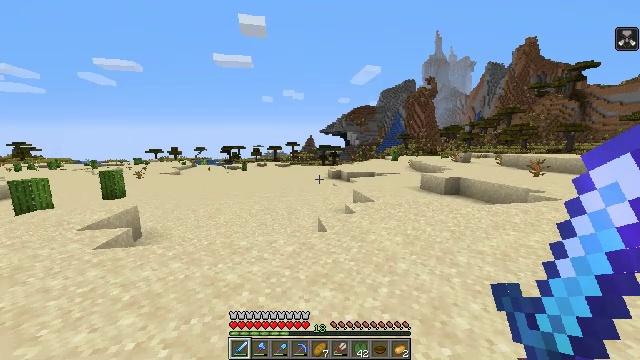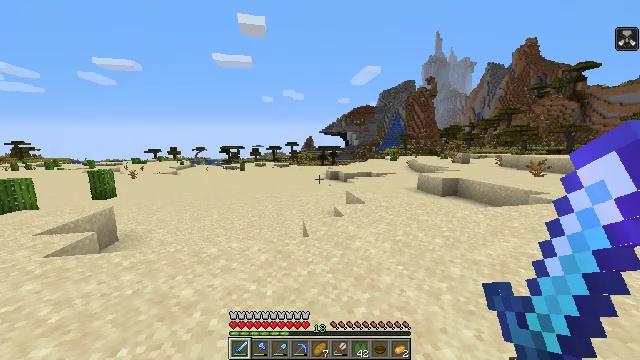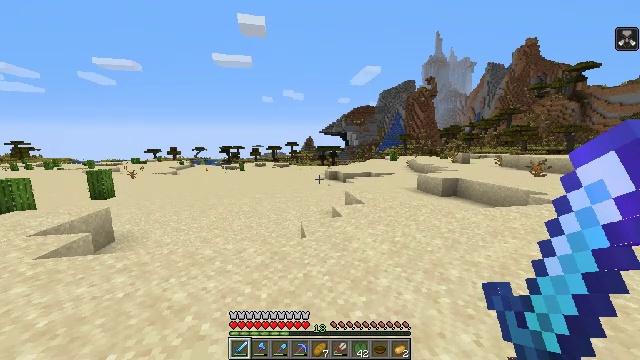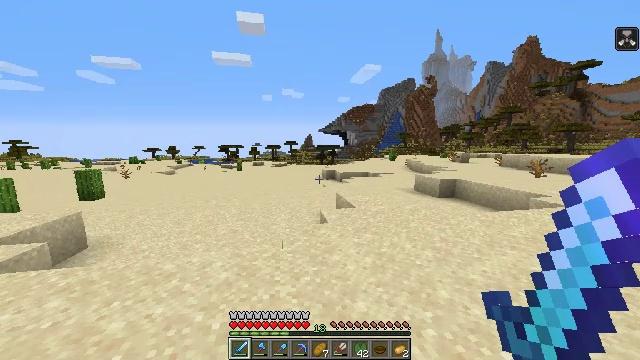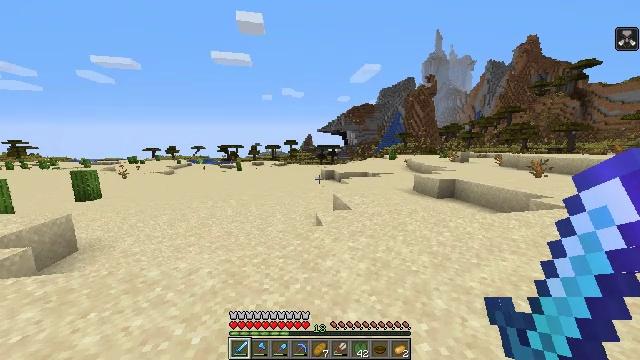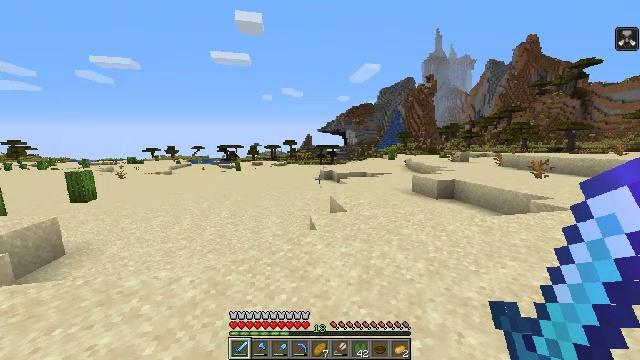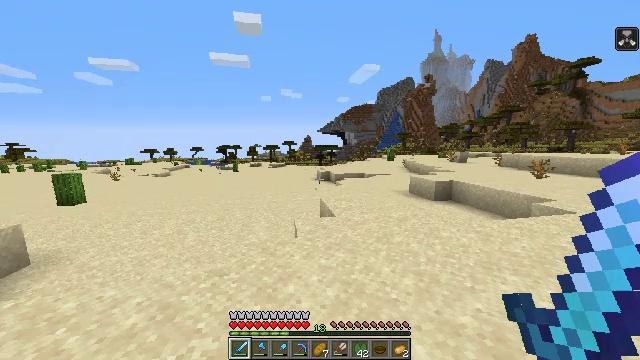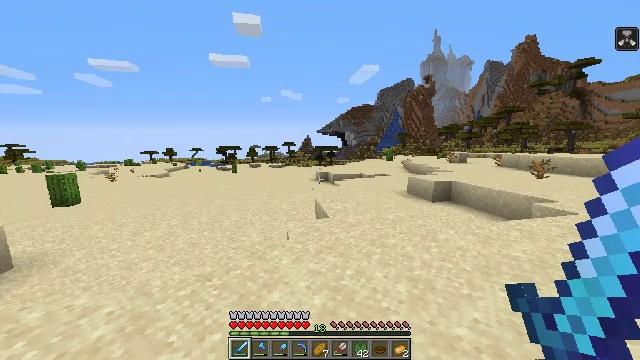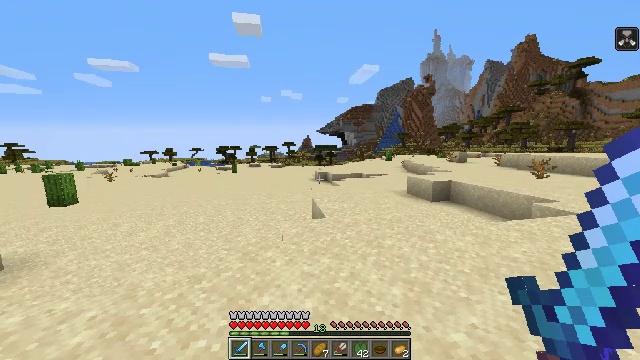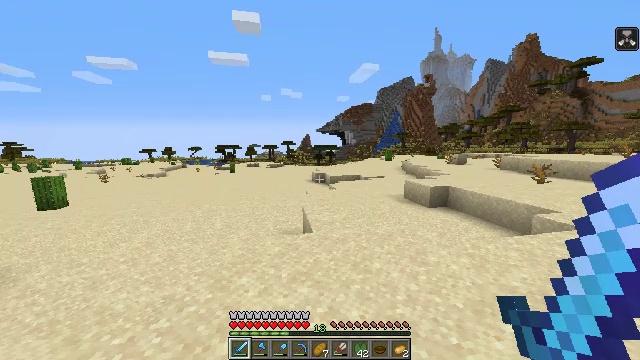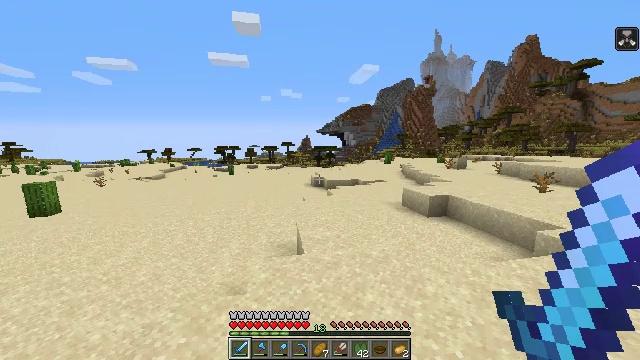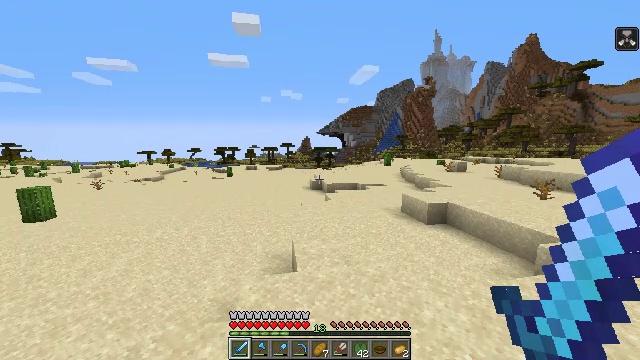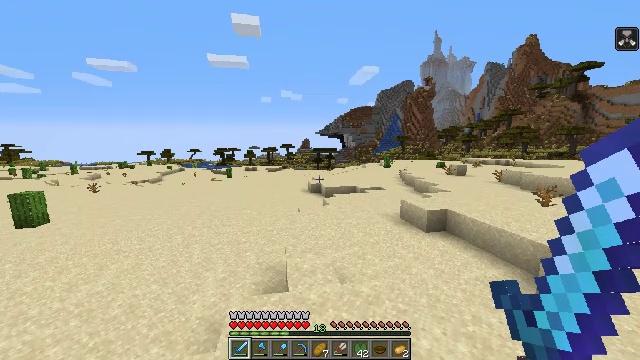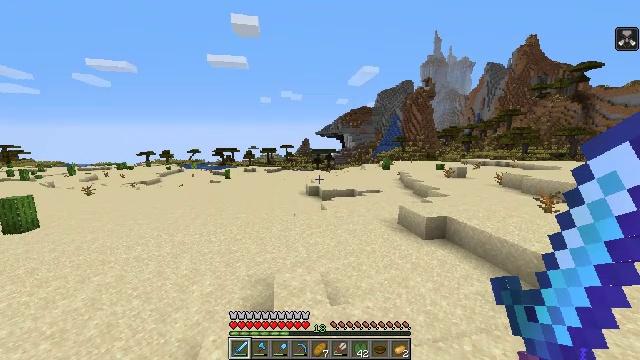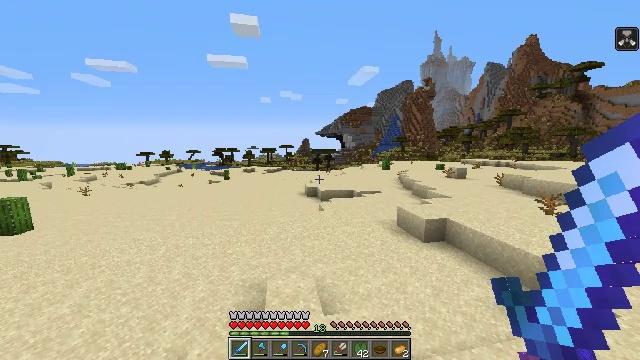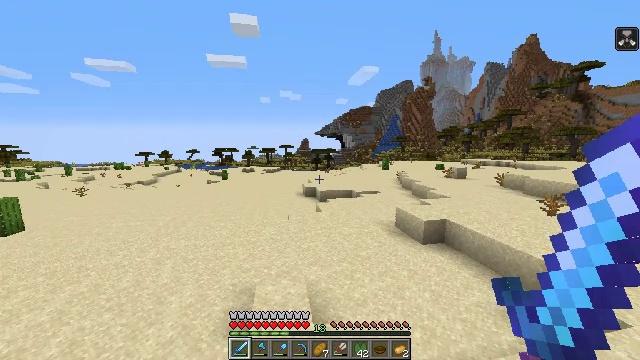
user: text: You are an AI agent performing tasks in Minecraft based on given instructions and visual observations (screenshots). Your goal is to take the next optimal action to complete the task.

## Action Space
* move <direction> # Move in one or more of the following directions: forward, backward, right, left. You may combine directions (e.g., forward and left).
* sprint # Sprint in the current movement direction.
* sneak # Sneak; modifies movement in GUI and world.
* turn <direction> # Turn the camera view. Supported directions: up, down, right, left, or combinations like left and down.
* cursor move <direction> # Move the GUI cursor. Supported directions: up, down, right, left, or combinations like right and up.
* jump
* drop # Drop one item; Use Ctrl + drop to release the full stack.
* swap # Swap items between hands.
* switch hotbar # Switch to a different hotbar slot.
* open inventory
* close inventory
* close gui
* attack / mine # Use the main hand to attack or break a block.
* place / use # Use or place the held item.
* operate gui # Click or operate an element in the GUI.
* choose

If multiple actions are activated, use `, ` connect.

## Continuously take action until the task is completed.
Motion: motion action
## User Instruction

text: Drop a bowl.
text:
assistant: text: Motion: move forward and move right
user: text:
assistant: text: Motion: move forward and move right
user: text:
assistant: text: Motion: move forward and move right
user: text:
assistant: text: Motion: move forward and move right
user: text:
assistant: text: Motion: move forward and move right
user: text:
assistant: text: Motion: move forward and move right
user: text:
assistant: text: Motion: move forward and move right
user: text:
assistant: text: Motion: move forward and move right
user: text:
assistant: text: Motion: move forward and move right, jump
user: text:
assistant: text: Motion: move forward and move right, jump
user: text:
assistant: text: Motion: move forward and move right, jump
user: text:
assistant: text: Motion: move forward and move right, jump
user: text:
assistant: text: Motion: move forward and move right, jump
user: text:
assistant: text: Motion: move forward and move right, jump
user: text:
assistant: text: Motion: move forward and move right, jump
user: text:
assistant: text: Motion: move forward and move right, jump
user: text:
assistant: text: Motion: move forward and move right, jump
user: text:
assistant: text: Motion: move forward and move right, jump
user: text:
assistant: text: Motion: move forward and move right, jump
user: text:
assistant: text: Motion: move forward and move right, jump
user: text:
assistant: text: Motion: move forward and move right, jump
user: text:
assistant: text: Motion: move forward and move right, jump
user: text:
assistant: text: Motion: move forward and move right, jump
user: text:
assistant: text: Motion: move forward and move right, jump
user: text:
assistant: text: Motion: move forward and move right, jump
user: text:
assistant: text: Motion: move forward and move right, jump
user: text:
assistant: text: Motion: move forward and move right, jump
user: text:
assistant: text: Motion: move forward and move right, jump
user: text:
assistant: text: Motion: move forward and move right, jump
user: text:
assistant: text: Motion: move forward and move right, jump